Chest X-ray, AP view. Patient: 14 years old, sex M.
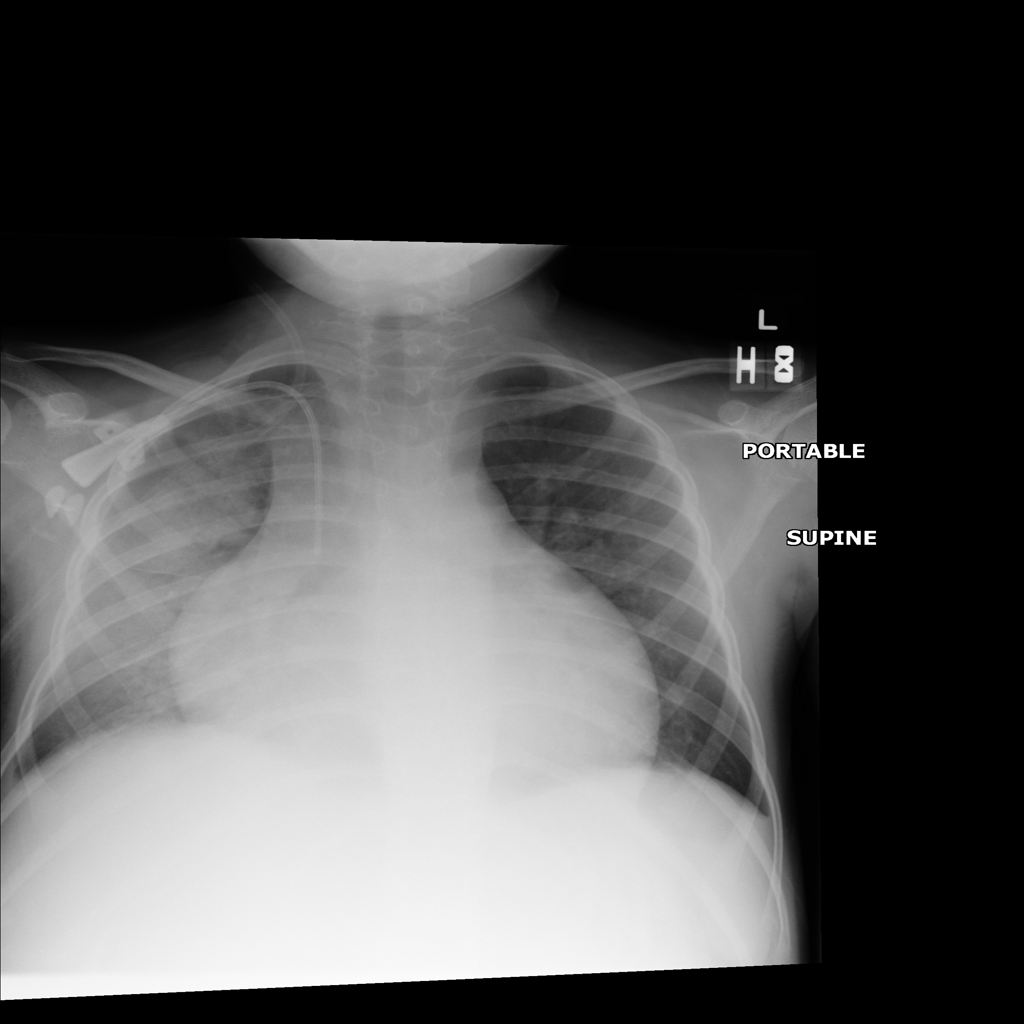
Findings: Infiltration